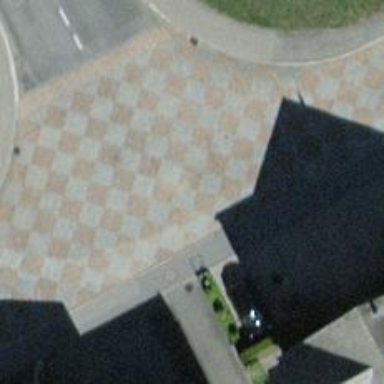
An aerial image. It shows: Residential road with paving stones.